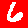
Digit: 6